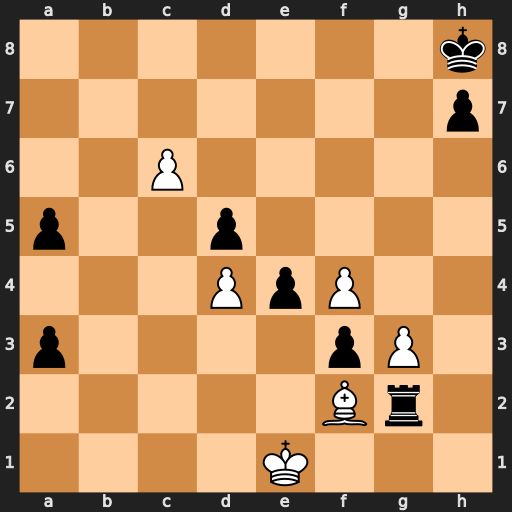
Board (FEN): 7k/7p/2P5/p2p4/3PpP2/p4pP1/5Br1/4K3
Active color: w
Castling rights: -
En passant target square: -
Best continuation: c7 Kg7 c8=Q